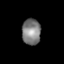
Tissue: lung
Cell type: Others
Senescence score: 0.1923
Nuclear area (px): 474
Mean DAPI intensity: 126.3